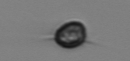
Label: Acanthoica_quattrospina